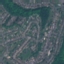
Land use / land cover class: Residential